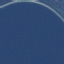
Land use / land cover: SeaLake